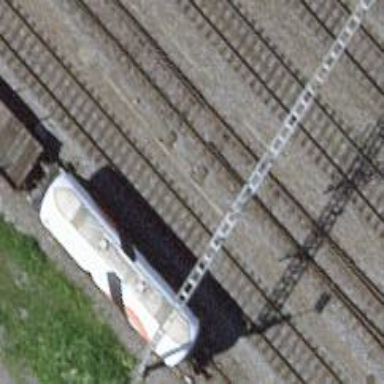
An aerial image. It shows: Railway switch.